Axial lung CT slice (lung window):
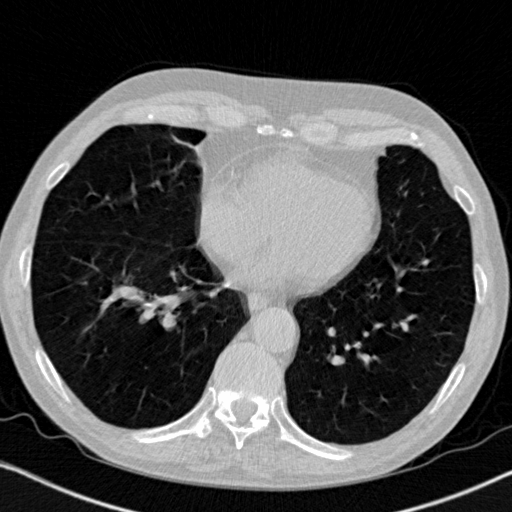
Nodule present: no